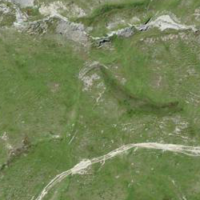
EUNIS habitat code: 26
Species observed at this site:
Kalmia procumbens